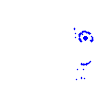
Particle: kaon